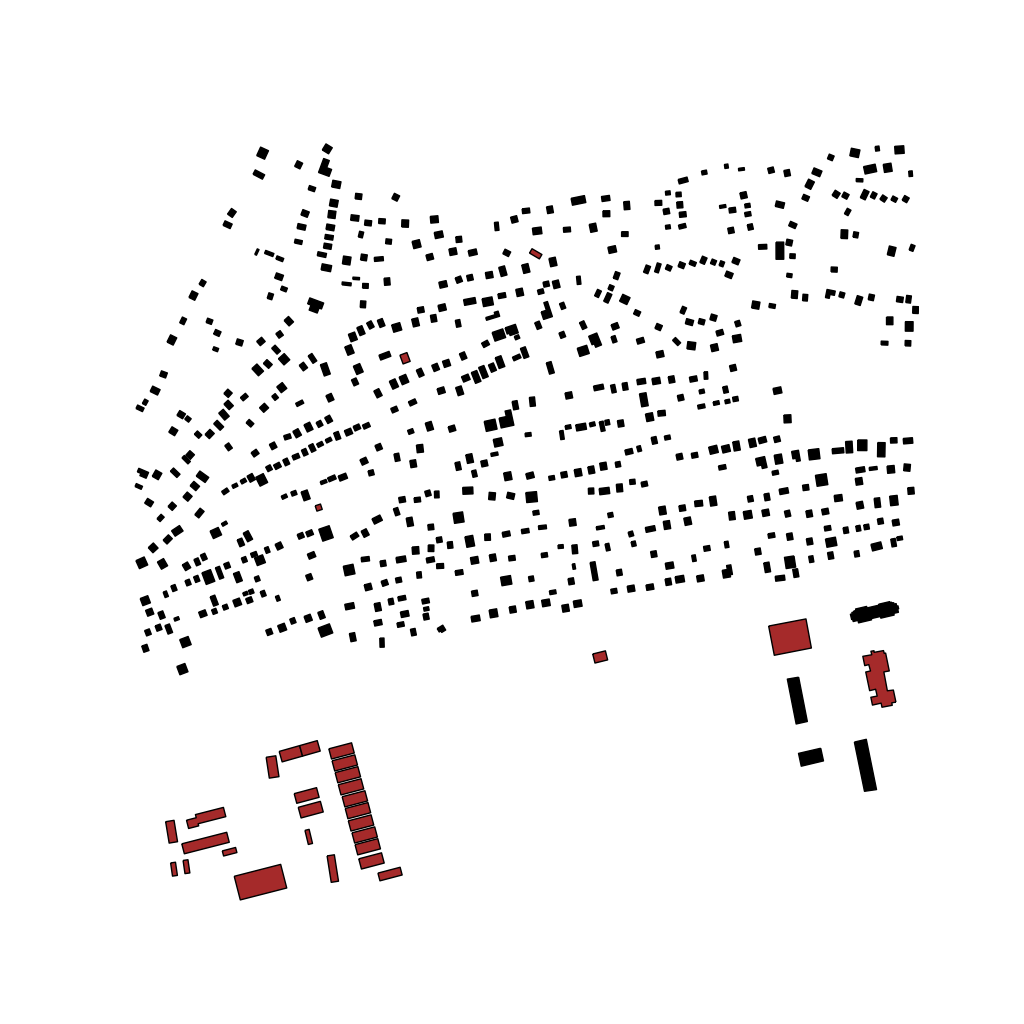
Tags: overhead vector_map, agriculture, industrial, recreation, residential, special, modern, high_rise, individual_rise, low_rise, medium_rise, density_1, Building, Facility, 1.0 km²